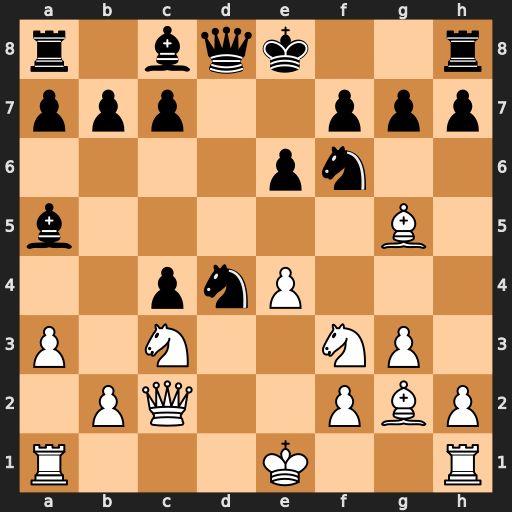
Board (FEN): r1bqk2r/ppp2ppp/4pn2/b5B1/2pnP3/P1N2NP1/1PQ2PBP/R3K2R
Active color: w
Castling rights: KQkq
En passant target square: -
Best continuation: Nxd4 Qxd4 Qa4+ Bd7 Qxa5